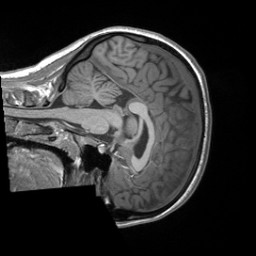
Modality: T1w
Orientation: sagittal